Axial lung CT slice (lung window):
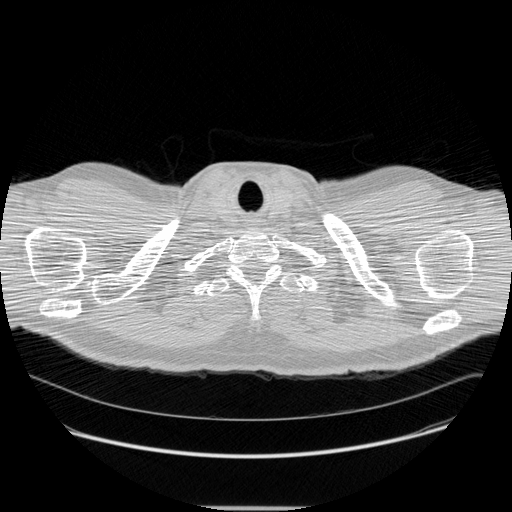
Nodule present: no